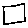
Label: square